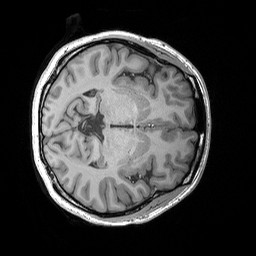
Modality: T1w
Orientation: axial
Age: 20